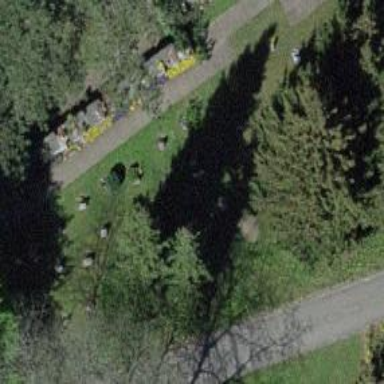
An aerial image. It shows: Sector in the cemetery.